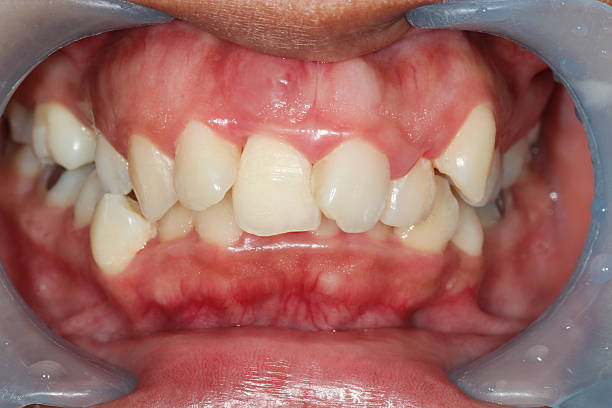
Condition: Gingivitis